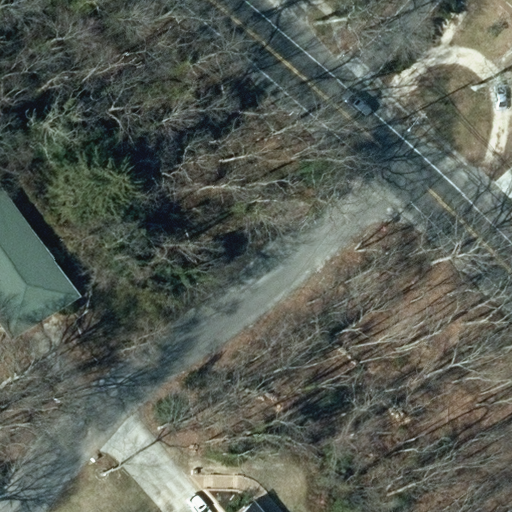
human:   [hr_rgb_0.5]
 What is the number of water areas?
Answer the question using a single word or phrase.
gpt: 0

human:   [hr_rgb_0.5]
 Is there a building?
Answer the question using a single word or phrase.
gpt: yes

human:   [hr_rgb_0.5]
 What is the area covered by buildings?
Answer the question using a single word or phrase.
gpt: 539m2

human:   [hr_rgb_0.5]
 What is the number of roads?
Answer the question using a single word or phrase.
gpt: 2

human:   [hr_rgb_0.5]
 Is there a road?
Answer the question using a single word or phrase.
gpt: yes

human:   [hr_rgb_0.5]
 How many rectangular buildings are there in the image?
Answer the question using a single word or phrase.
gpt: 2

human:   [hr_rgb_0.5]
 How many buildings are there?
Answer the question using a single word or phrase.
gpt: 2

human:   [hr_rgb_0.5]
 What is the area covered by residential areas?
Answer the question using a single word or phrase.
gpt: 10637m2

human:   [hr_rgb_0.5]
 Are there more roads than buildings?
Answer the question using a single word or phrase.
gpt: no

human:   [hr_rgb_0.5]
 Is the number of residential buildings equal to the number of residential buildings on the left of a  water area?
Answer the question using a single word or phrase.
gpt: no

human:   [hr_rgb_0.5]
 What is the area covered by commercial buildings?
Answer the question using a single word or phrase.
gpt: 0m2

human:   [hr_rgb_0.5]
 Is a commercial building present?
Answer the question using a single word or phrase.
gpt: no

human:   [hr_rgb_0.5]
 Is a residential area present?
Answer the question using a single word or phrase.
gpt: yes

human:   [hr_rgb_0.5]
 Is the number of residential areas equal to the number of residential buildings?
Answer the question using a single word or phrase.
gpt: no

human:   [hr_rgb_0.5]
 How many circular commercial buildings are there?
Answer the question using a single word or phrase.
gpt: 0

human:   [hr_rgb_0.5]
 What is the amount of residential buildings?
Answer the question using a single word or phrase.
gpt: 2

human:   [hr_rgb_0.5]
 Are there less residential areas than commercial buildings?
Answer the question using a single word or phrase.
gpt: no

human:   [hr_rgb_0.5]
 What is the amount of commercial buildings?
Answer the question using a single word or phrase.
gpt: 0

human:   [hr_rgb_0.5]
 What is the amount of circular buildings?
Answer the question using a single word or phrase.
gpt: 0

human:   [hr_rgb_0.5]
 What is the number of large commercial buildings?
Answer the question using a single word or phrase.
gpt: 0

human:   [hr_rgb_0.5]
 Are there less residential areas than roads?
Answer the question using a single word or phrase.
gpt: yes

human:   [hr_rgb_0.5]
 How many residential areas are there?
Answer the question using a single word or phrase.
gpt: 1

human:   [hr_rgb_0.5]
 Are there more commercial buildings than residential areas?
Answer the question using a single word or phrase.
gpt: no

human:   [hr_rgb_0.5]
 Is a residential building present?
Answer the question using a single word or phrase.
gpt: yes

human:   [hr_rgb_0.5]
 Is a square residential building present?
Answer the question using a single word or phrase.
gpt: no

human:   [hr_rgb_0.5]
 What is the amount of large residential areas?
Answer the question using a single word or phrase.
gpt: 1

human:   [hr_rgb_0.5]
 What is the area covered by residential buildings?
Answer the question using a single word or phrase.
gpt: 539m2

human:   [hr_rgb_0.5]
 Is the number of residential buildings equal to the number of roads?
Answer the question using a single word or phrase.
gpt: yes

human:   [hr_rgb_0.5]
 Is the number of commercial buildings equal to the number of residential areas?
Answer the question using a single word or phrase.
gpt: no

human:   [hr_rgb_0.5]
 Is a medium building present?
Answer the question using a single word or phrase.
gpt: yes

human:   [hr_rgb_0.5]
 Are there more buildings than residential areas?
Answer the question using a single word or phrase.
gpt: yes

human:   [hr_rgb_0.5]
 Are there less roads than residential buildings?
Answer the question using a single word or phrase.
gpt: no

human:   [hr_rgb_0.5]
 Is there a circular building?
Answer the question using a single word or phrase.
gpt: no

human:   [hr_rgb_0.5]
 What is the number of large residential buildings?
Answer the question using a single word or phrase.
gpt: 0

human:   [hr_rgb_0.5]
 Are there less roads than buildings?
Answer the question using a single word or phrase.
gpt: no

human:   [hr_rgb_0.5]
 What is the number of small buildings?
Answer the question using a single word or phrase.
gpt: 0

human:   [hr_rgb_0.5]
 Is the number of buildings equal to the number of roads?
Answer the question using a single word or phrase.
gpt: yes

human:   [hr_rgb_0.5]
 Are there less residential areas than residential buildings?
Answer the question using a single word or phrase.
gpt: yes

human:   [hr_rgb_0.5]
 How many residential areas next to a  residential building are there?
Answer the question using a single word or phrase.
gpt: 1

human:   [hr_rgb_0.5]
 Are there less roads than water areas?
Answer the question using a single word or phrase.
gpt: no

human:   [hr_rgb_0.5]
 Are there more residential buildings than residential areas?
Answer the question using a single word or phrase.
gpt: yes

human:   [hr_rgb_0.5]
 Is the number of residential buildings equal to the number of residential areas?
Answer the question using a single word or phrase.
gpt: no

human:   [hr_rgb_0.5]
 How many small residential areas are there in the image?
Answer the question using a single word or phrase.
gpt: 0

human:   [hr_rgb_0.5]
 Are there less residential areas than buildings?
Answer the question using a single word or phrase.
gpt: yes

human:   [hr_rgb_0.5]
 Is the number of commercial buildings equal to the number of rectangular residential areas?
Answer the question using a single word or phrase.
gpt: no

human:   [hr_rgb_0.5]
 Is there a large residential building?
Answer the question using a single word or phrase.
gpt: no

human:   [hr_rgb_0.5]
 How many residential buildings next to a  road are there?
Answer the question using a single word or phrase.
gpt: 2

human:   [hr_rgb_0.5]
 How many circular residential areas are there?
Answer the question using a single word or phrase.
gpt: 0

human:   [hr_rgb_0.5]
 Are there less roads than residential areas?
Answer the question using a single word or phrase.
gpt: no

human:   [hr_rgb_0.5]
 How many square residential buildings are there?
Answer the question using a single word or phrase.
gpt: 0

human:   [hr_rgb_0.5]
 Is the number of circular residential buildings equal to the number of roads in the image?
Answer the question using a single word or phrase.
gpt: no

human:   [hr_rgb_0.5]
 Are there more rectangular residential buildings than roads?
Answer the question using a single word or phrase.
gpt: no

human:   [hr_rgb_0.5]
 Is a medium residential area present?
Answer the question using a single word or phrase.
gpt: no

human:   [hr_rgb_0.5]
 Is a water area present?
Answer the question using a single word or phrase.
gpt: no

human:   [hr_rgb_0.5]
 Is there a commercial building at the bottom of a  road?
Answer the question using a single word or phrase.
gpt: no

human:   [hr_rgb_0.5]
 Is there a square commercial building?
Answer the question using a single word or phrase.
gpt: no

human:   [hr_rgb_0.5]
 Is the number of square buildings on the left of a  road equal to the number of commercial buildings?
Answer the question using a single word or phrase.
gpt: yes

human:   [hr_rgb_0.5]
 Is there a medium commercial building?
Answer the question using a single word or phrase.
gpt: no

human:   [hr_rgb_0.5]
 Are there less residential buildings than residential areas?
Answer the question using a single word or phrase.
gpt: no

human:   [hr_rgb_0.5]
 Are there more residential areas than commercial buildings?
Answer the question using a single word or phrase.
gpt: yes

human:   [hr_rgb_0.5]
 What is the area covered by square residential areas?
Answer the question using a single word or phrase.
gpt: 0m2

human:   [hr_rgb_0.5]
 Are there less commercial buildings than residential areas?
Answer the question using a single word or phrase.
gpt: yes

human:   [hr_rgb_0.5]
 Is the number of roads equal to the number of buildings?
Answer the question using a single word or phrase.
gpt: yes

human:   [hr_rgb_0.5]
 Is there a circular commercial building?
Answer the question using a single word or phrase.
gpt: no